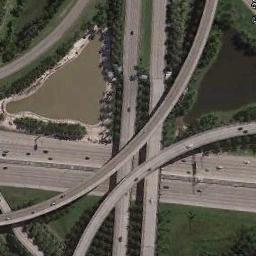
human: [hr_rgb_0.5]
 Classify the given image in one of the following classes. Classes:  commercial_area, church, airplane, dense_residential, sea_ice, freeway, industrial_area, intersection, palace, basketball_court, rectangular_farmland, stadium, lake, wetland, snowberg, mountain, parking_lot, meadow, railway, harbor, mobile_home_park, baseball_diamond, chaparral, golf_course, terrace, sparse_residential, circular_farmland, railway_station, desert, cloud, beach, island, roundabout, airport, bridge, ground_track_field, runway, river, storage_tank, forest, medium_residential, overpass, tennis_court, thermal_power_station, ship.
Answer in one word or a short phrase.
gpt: overpass